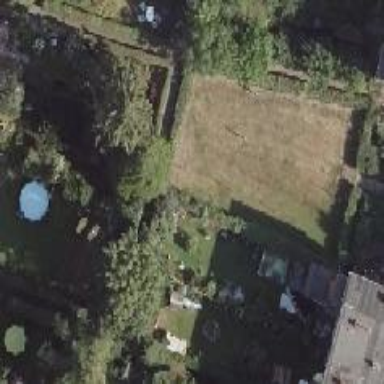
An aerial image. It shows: Grassy area enclosed by fence.